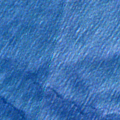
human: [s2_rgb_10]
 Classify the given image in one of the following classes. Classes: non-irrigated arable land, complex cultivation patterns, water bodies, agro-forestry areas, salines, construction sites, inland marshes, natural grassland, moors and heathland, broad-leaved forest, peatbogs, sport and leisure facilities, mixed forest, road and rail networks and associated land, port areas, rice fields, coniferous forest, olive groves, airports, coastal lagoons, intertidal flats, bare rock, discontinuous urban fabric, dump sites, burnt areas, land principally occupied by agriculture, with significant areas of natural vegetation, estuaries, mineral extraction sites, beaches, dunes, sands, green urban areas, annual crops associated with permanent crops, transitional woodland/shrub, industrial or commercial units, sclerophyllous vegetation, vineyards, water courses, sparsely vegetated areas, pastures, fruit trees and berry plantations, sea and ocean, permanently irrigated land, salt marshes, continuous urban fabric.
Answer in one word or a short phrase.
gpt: sea and ocean